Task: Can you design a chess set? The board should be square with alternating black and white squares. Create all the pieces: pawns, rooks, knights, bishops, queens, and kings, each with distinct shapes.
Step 1042:
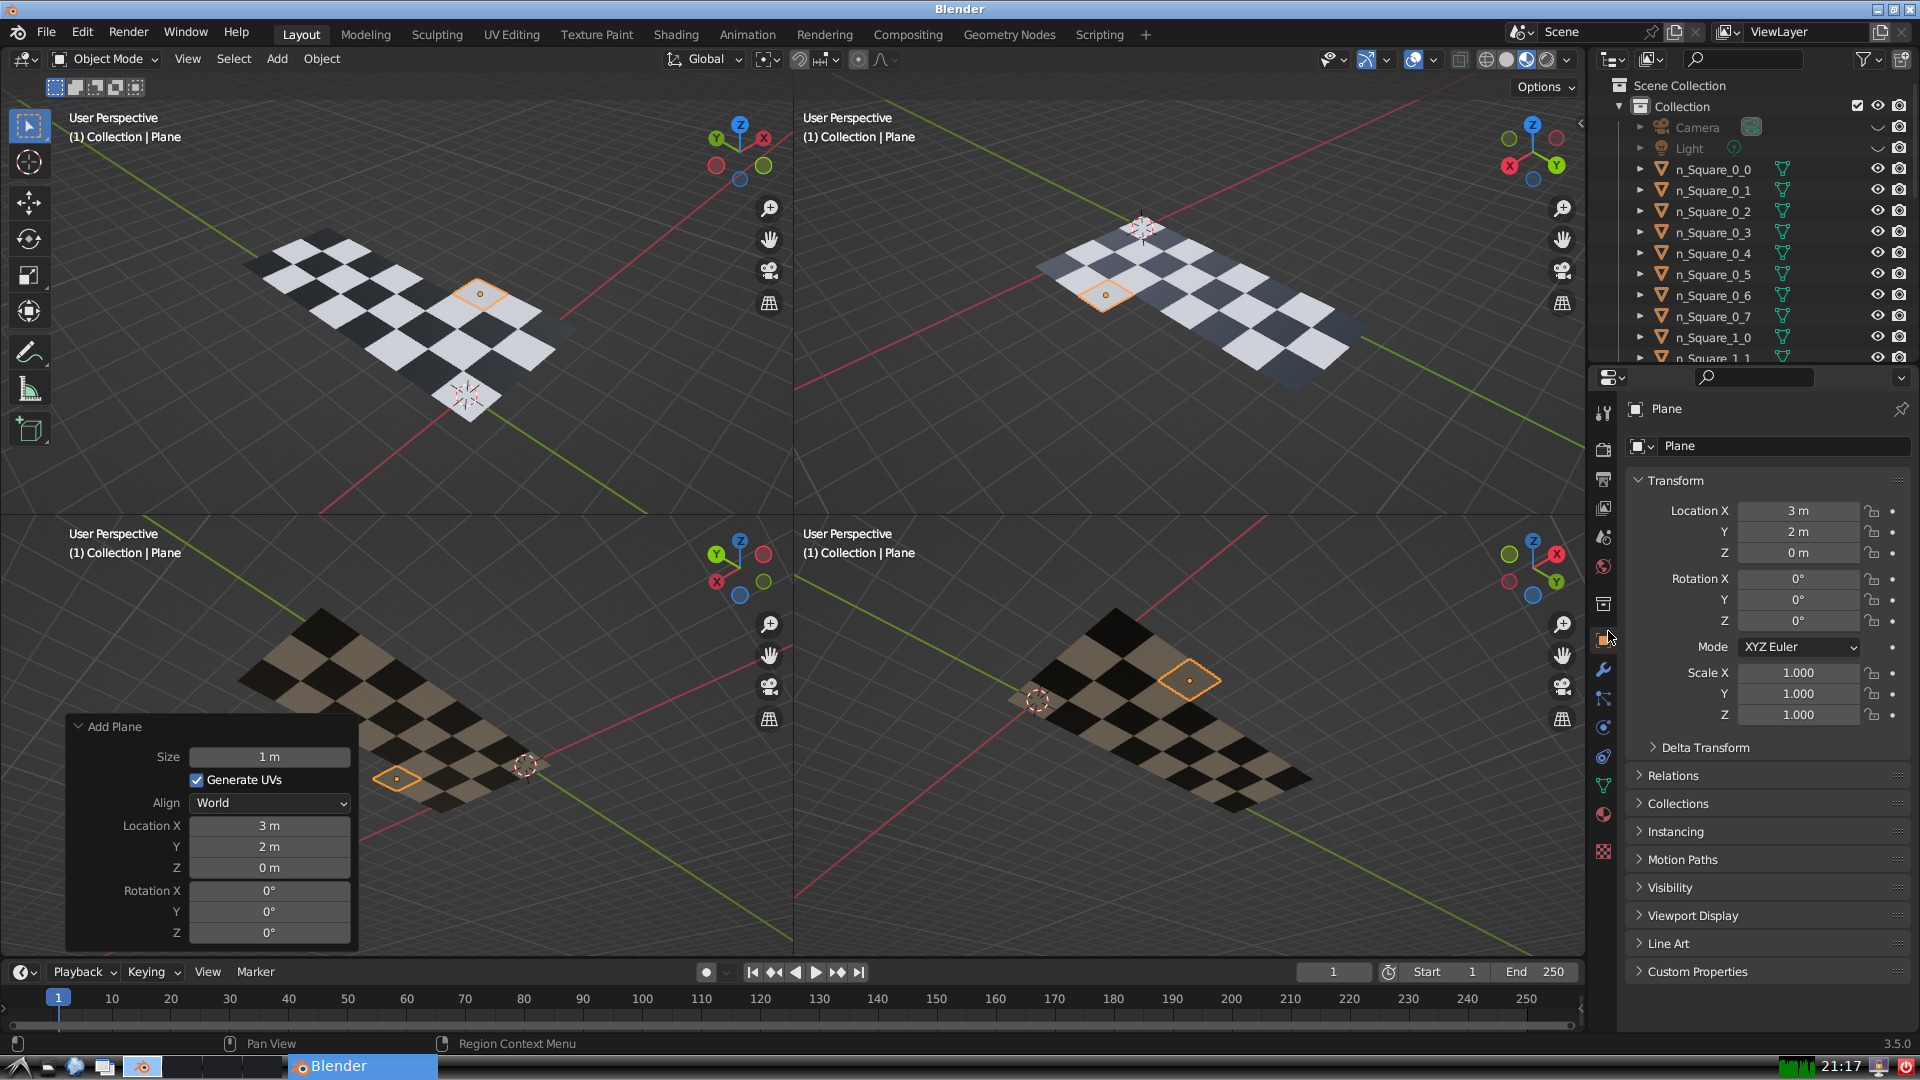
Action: {"mouse_move": [1732, 445]}